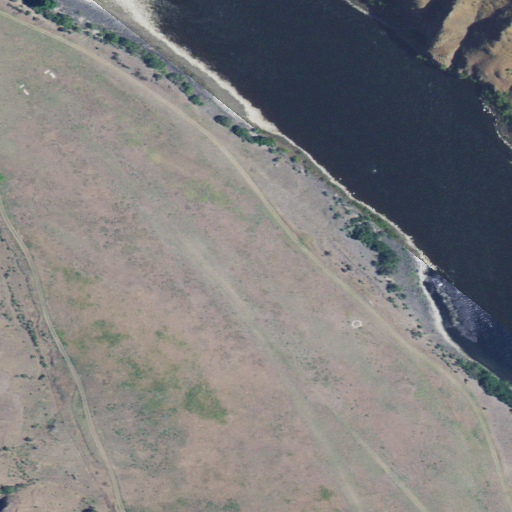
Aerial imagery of bar in Oregon named Dug Bar containing grassland, open water, and shrub